Interaction volume radius: 5 \u00c5
Interaction volume height: 20 \u00c5
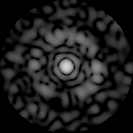
Disorder parameter: 0.8251